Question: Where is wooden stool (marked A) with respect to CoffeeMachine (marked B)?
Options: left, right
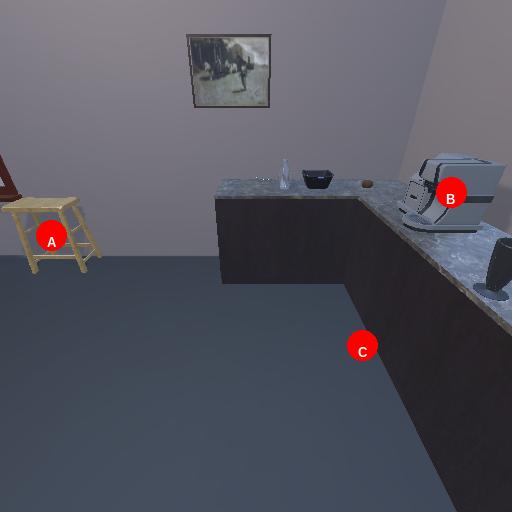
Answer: left